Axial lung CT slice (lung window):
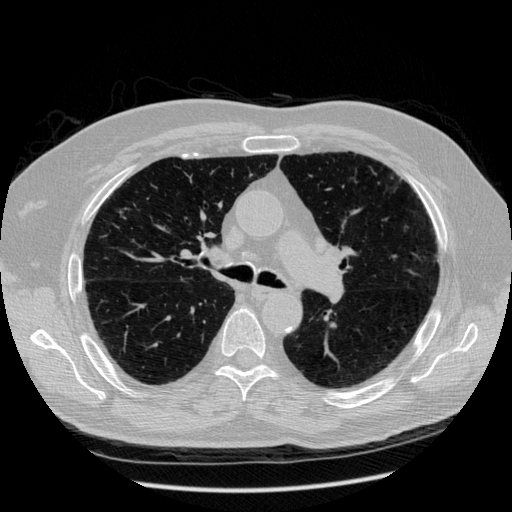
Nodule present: no